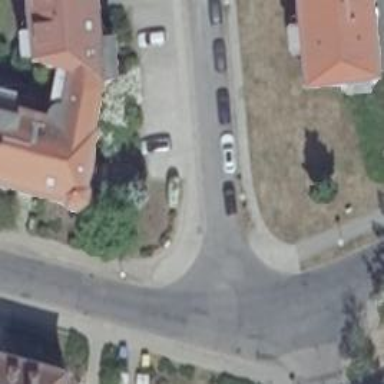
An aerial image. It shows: Residential road with asphalt surface and sidewalks on both sides. There is parallel on-street parking available on the right side of the road.